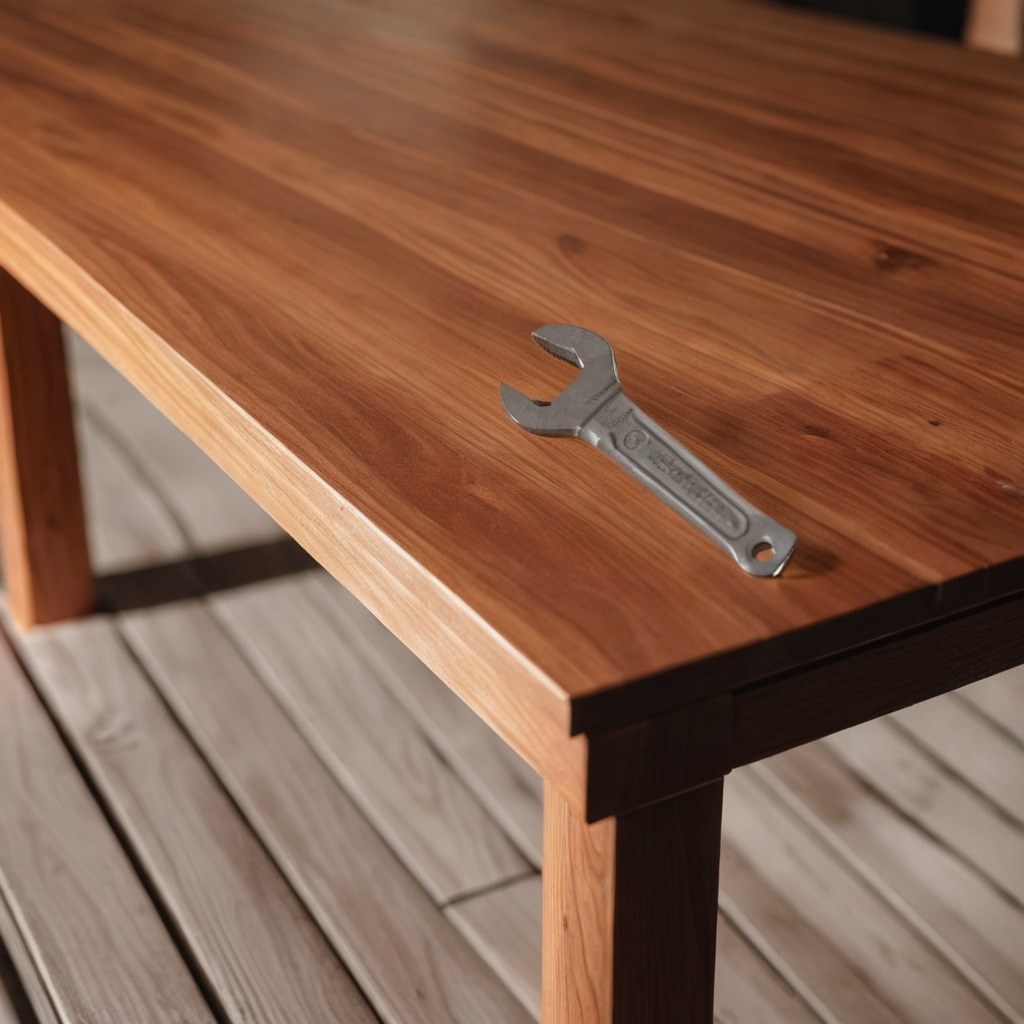
An wrench is lying on the wooden table in a carpentry studio.